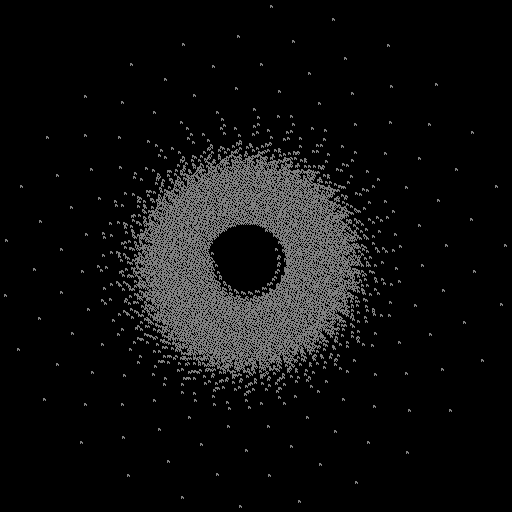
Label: sunflower